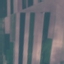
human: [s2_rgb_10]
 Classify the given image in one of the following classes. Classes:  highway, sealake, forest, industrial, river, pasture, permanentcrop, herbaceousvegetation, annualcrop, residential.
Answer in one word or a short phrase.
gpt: AnnualCrop